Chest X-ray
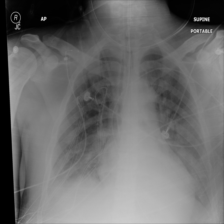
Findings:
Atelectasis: negative
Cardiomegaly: positive
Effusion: negative
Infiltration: positive
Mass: negative
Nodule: negative
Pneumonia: negative
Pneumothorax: negative
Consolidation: negative
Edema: negative
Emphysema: negative
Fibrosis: negative
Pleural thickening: negative
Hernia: negative